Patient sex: M
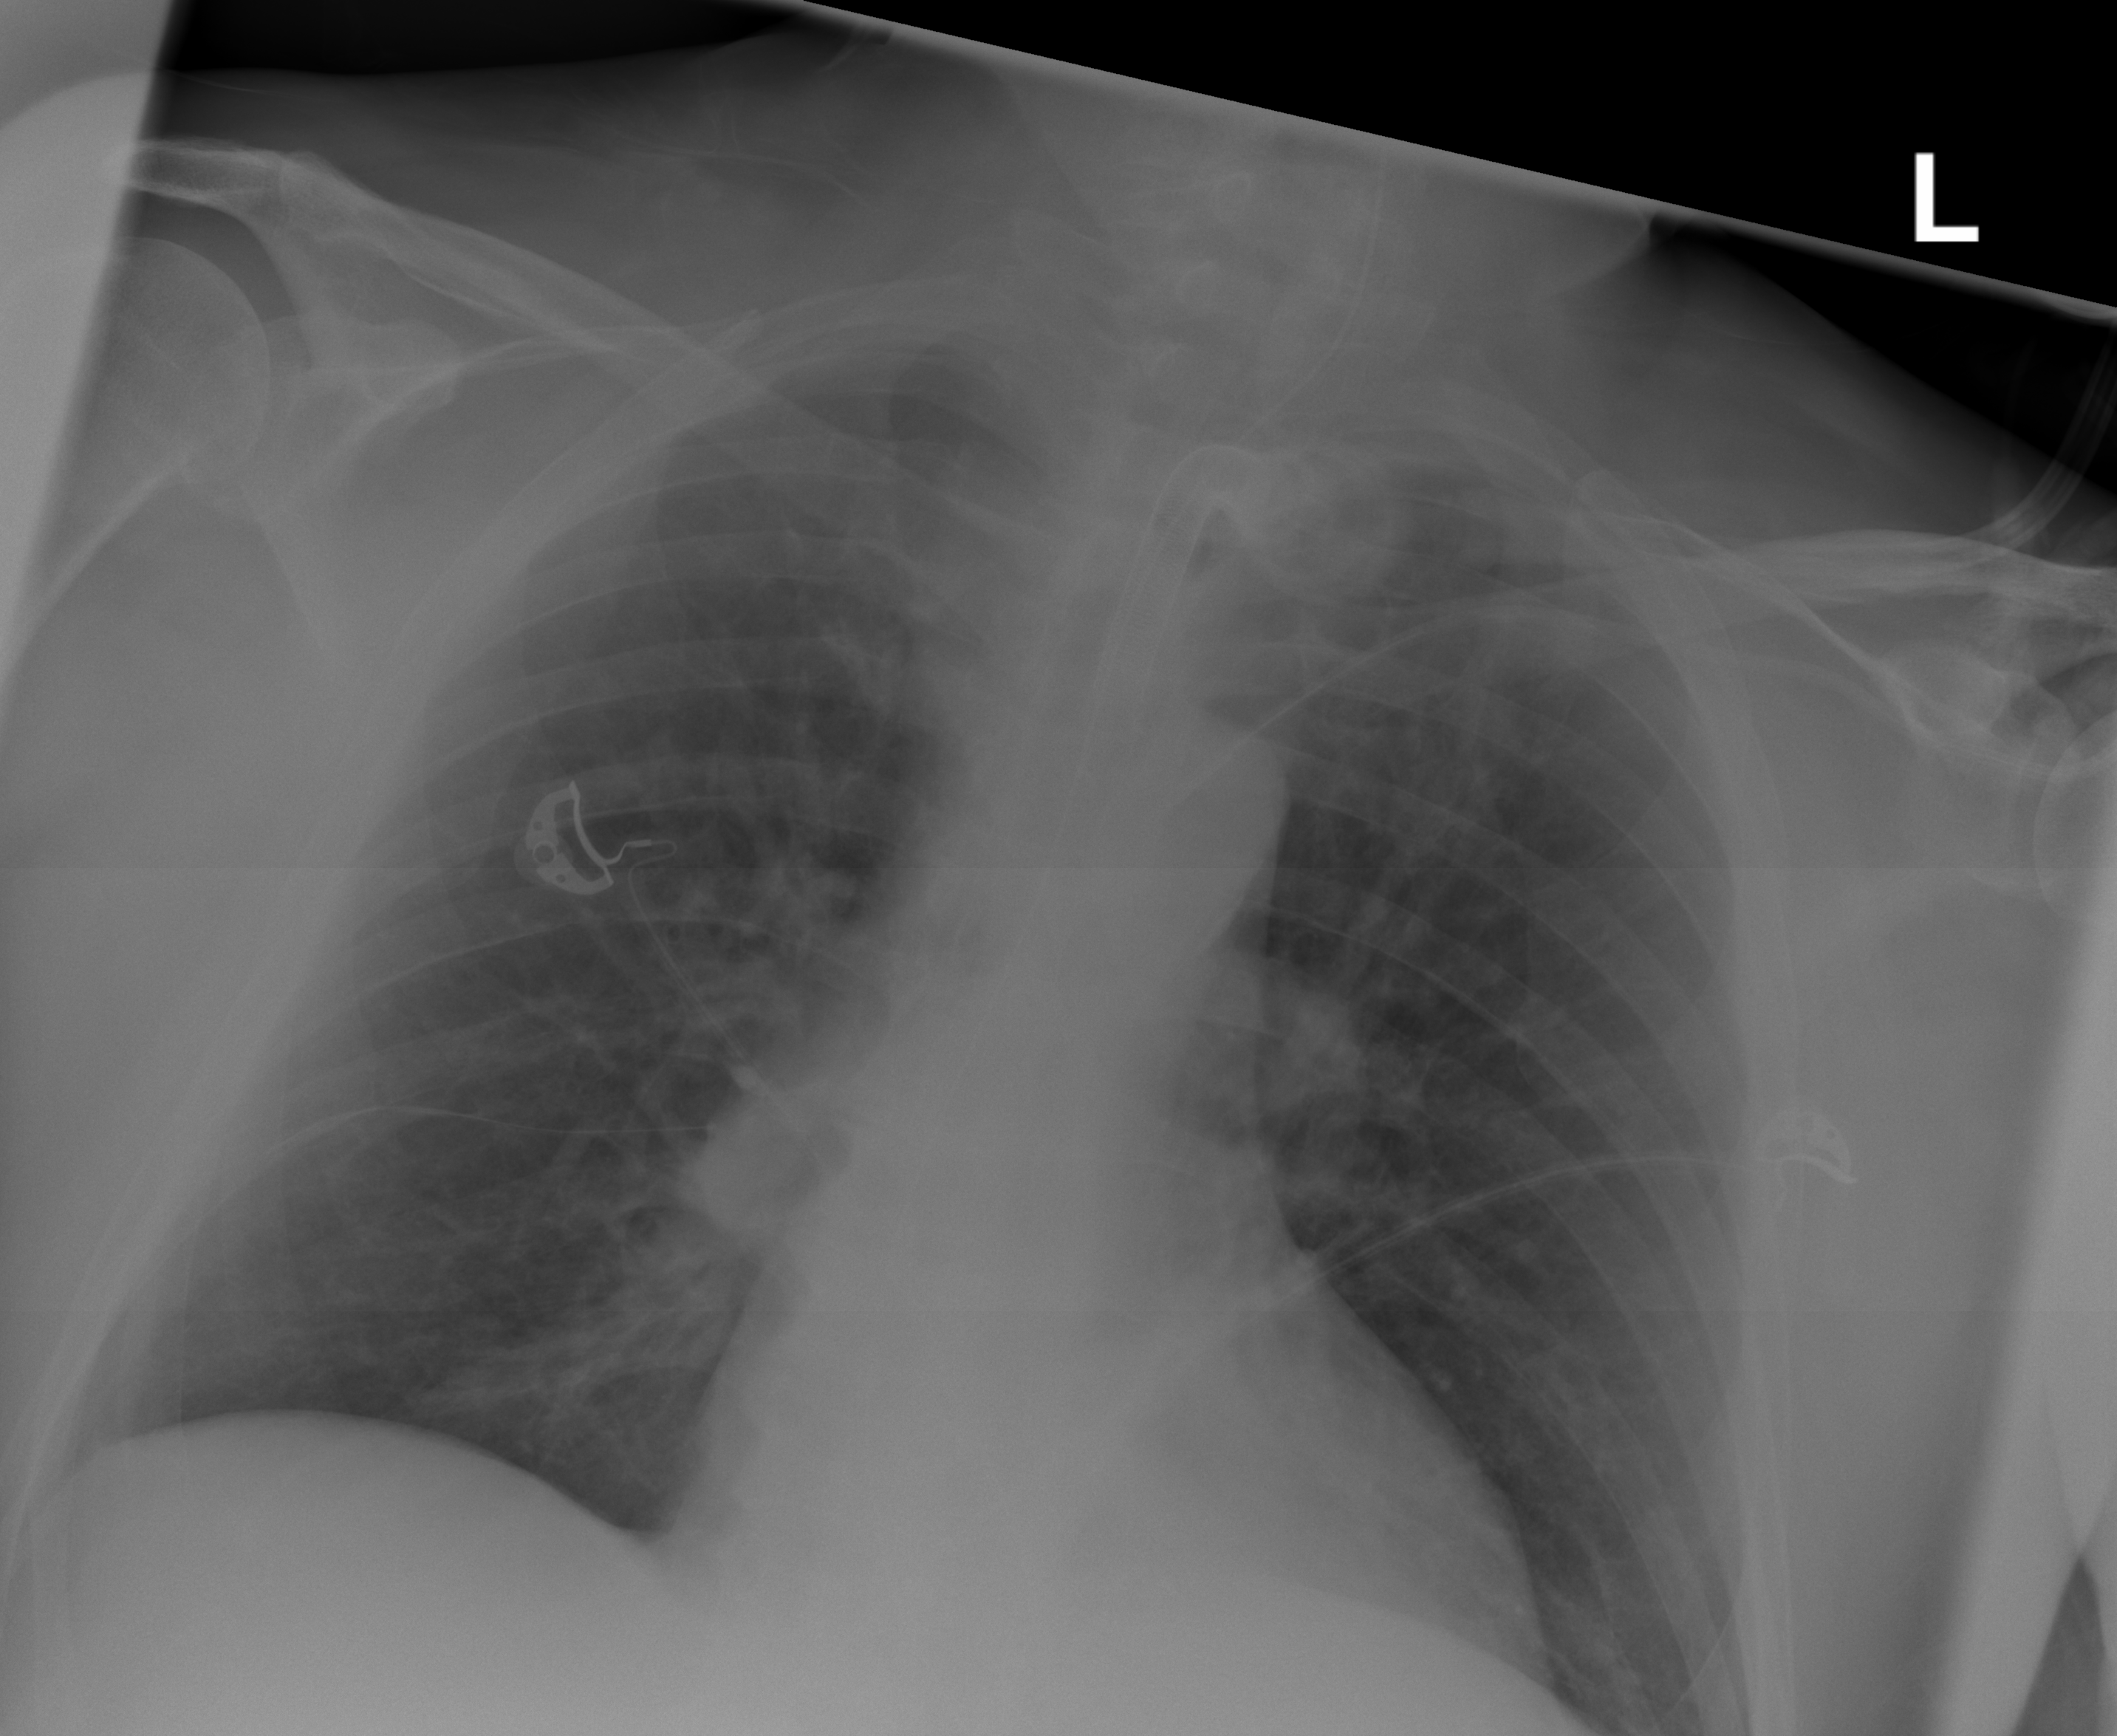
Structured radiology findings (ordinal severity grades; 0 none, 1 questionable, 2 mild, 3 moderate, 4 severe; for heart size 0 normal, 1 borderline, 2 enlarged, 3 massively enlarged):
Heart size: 0
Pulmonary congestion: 0
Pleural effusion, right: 0
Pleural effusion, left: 0
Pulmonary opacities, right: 2
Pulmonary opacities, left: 0
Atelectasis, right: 2
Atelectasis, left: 0